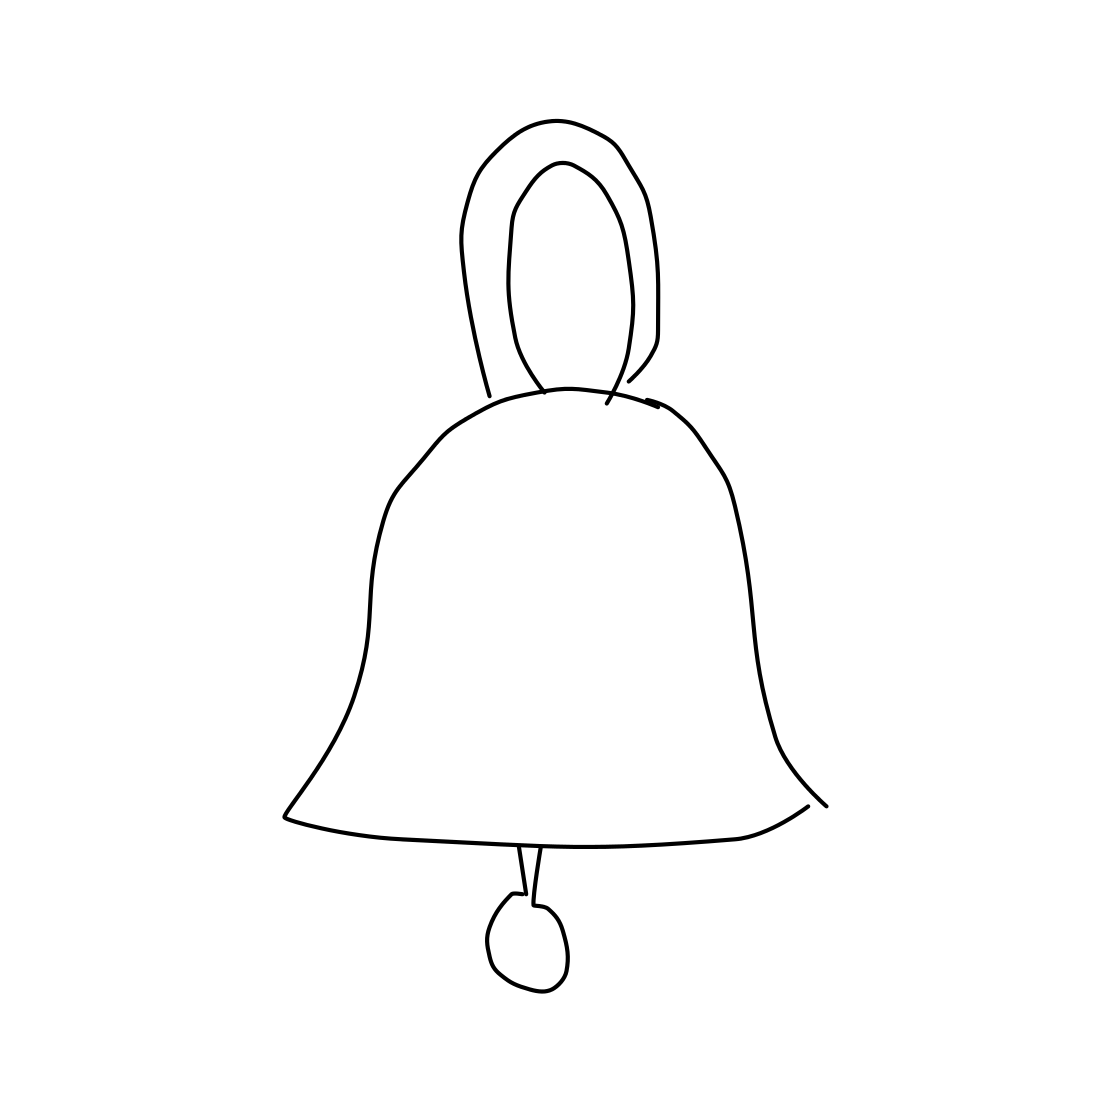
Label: bell